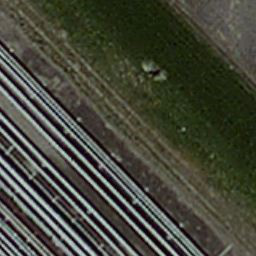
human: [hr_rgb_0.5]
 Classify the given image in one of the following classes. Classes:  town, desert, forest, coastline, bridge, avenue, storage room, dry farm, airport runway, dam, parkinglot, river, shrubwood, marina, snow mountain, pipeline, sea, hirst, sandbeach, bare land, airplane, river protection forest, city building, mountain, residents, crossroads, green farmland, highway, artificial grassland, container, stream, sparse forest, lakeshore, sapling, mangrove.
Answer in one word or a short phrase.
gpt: pipeline